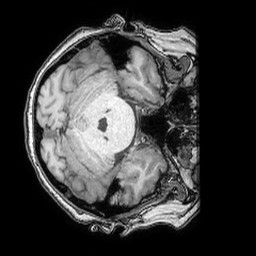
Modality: T1w
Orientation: axial
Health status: ill
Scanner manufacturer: philips
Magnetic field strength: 3 T
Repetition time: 0.007 s
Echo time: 0.0035 s